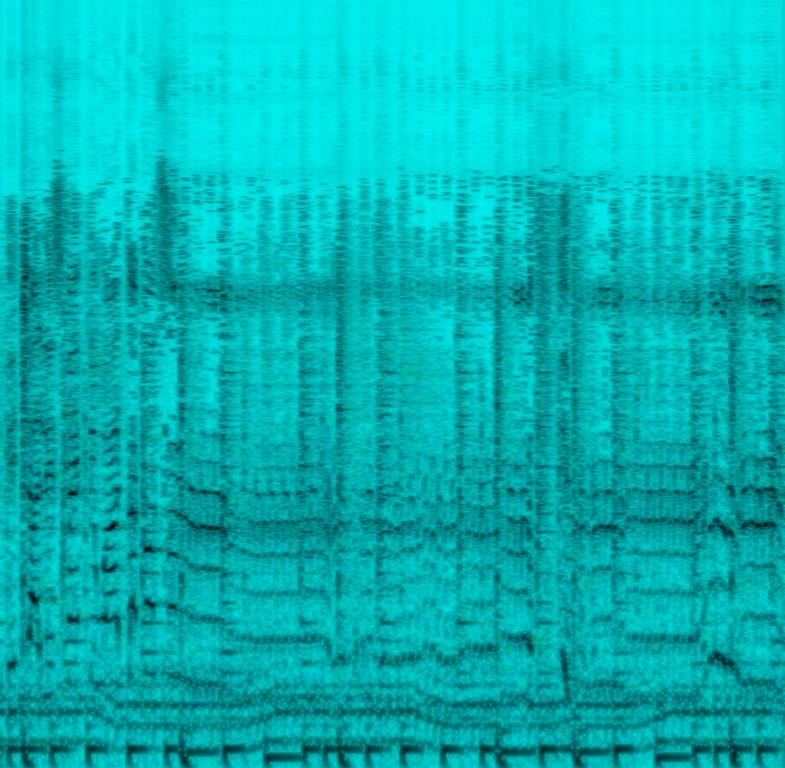
This is a tongue-in-cheek version of a reggae song edited to make it sound like a movie character was featured in it. It has a male vocal that starts singing with a Jamaican accent that turns into gibberish. Clean electric guitar and bass guitar provide the melodic background while the acoustic drums and percussion play a basic reggae beat for the rhythmic background.